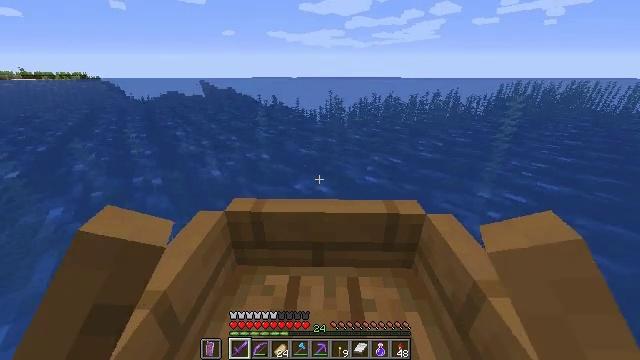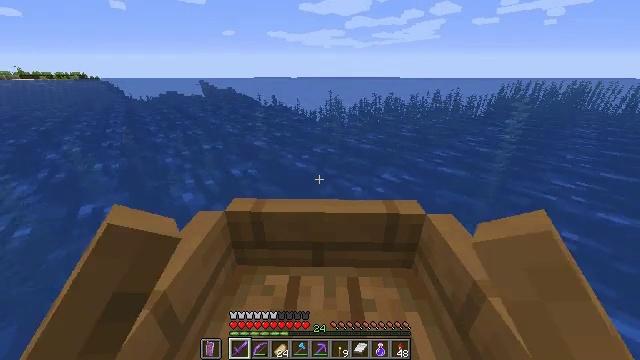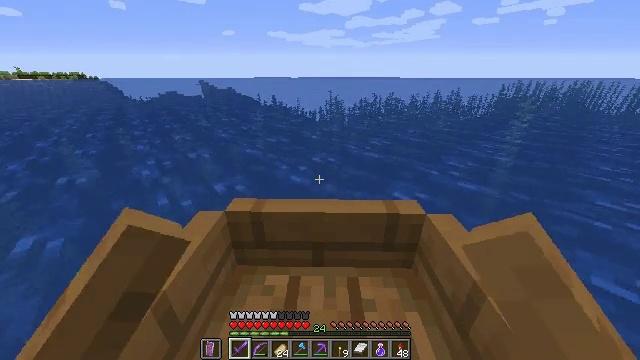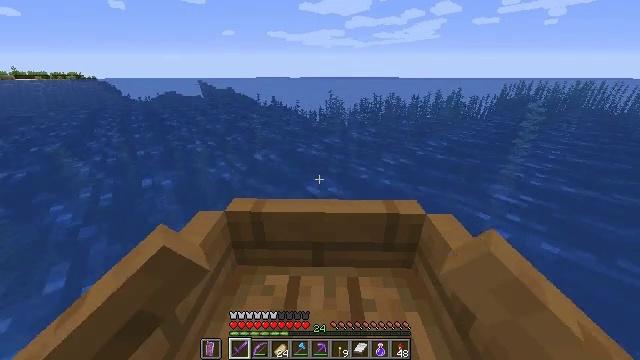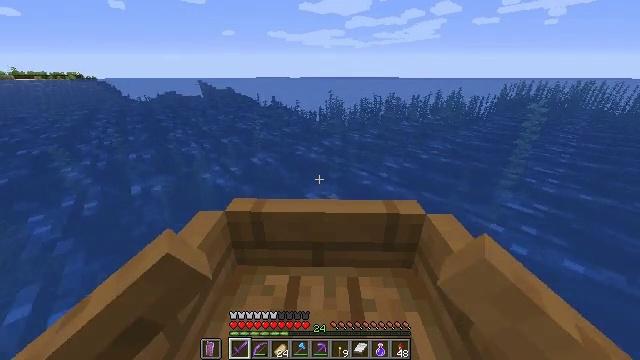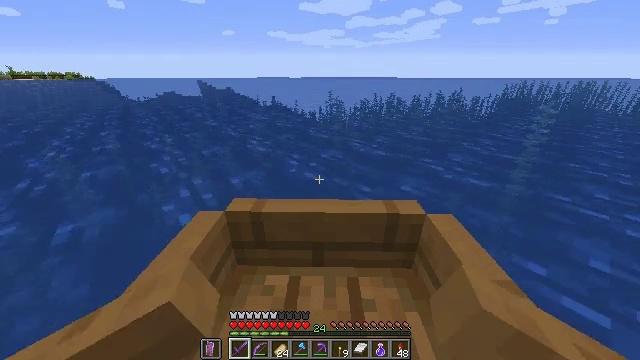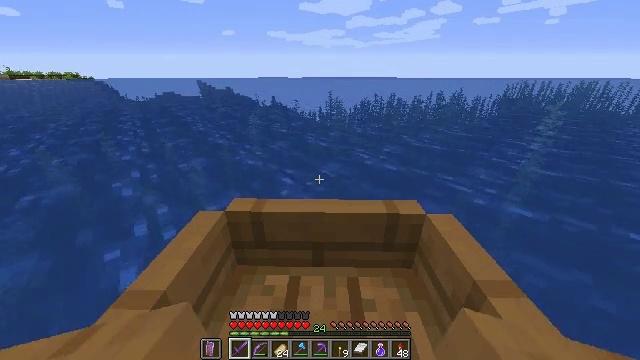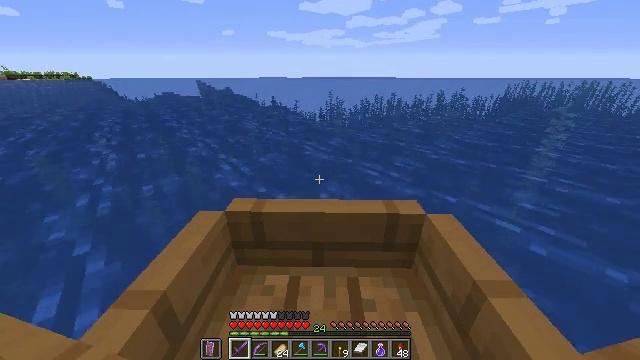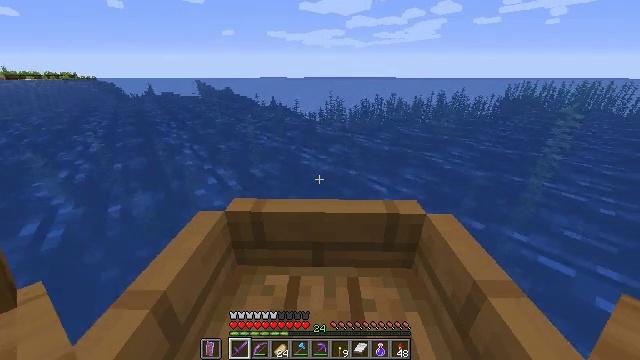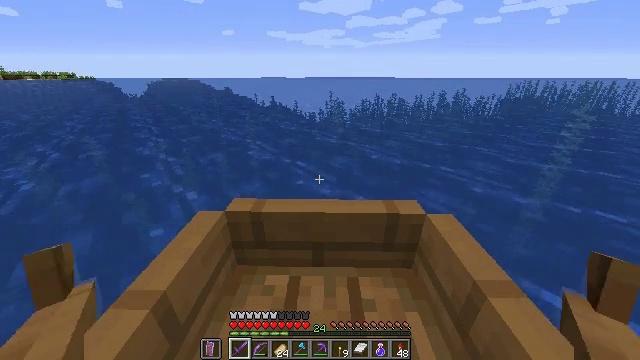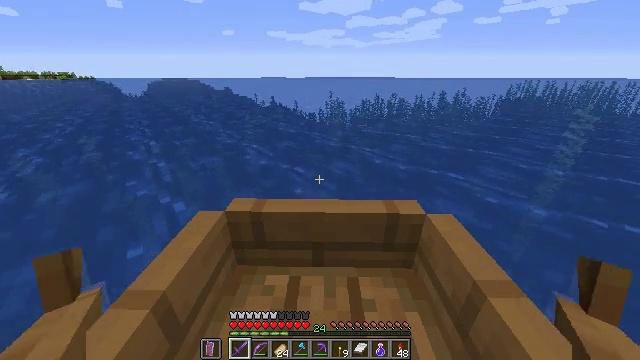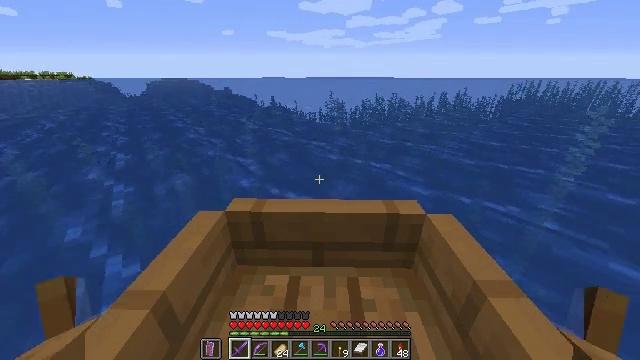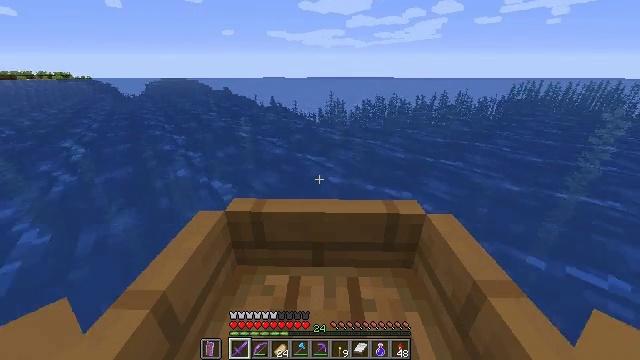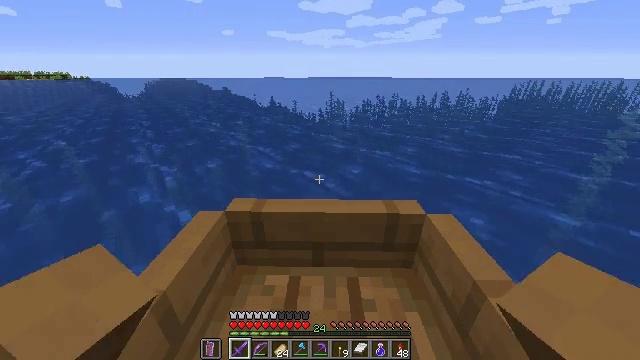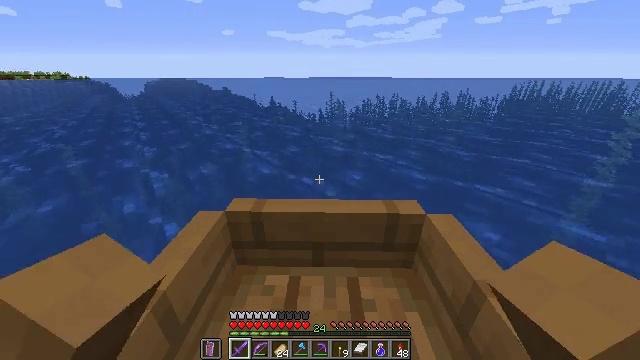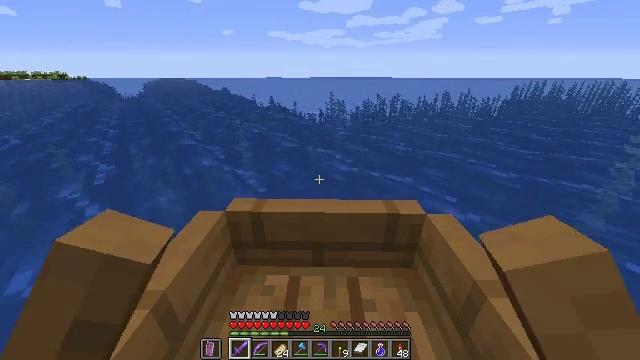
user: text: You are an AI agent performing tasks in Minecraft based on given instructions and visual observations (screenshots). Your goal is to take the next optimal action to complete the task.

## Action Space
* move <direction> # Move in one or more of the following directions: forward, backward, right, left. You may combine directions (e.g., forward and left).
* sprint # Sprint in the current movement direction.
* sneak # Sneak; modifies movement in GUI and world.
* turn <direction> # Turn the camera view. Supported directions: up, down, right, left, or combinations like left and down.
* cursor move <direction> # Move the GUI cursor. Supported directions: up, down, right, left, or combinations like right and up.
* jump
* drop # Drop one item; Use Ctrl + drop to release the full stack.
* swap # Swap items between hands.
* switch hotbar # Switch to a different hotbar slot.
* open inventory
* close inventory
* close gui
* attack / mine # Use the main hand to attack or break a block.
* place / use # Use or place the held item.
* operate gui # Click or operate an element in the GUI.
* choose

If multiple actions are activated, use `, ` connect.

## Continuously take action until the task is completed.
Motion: motion action
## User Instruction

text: Remove stone brick stairs from the inventory.
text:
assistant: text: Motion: move forward
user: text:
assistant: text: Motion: move forward
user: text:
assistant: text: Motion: move forward
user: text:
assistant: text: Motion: move forward
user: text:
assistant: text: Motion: move forward
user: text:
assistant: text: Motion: move forward
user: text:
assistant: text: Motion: move forward
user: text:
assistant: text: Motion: move forward
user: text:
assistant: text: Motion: move forward
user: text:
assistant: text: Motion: move forward
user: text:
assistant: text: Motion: move forward
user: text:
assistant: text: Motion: move forward
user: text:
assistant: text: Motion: move forward
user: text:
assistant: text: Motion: move forward
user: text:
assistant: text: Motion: move forward
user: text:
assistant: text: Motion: move forward
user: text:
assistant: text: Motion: move forward
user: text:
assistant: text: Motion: move forward
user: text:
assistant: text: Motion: move forward
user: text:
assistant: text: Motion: move forward
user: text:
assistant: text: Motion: move forward
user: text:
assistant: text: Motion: move forward
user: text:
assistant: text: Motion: move forward
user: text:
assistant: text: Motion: move forward
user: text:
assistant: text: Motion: move forward
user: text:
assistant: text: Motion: move forward
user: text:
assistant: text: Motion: move forward
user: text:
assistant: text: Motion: move forward
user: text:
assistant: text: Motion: move forward
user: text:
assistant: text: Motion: move forward